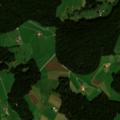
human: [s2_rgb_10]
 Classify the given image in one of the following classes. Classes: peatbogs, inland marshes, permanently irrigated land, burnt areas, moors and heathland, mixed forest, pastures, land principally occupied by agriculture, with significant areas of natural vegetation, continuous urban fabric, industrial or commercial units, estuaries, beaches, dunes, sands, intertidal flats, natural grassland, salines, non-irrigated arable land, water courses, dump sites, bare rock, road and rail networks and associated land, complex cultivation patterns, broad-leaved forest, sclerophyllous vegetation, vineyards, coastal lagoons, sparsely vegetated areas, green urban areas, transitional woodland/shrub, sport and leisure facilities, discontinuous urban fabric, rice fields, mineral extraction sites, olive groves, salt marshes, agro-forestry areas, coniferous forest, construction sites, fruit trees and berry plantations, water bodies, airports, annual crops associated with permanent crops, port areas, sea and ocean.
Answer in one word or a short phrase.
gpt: complex cultivation patterns, coniferous forest